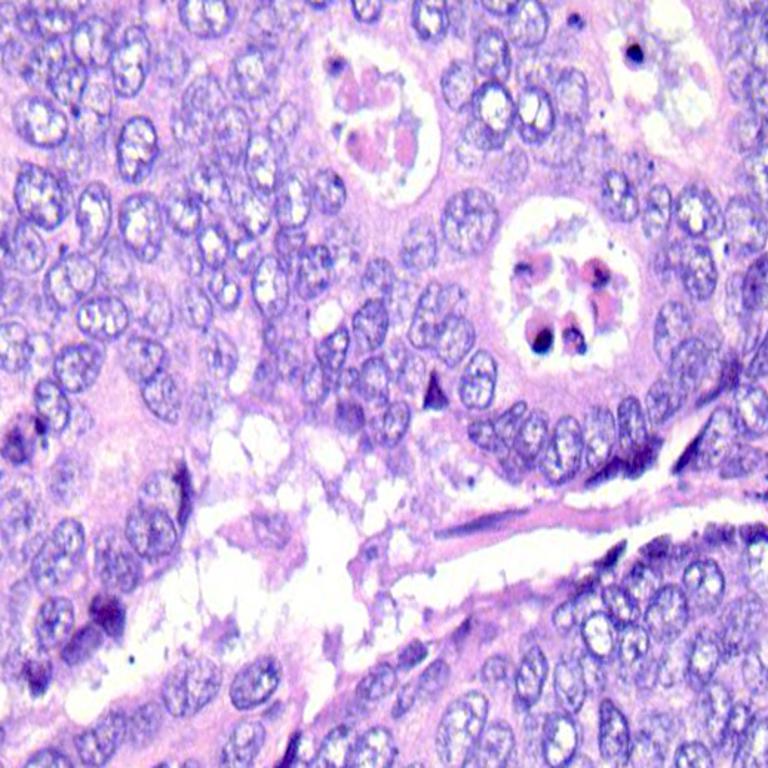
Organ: colon
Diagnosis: adenocarcinomas